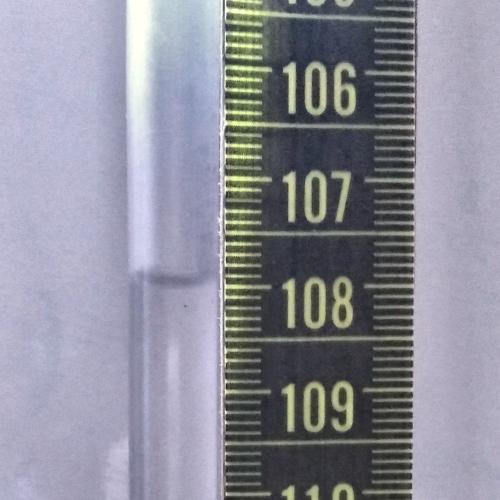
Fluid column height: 107.9 cm